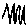
Label: zigzag